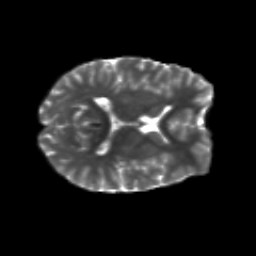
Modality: T2w
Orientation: axial
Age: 22
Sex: male
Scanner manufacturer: siemens
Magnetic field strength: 3 T
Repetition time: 8.8 s
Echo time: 0.085 s